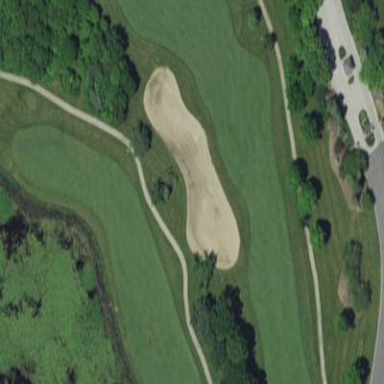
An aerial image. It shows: Sandy area is golf bunker.